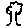
Label: tree